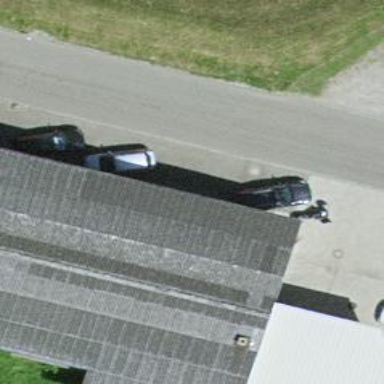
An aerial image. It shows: Car repair shop.